Field crop: maize
Growth stage: 2
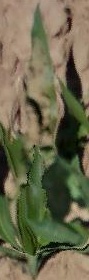
Species: maize